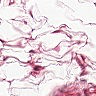
Metastatic tissue present: no